Question: From Books Online, the 'RETURN' statement was defined as:
> Exits unconditionally from a query or procedure. RETURN is immediate and complete and can be used at any point to exit from a procedure, , or statement block. Statements that follow RETURN are not executed.
Note that it can stop a 'batch'. However, my testing does not comply with this. Below is my testing code.
'''
IF DATABASEPROPERTYEX(N'data', N'Version') IS NULL
RETURN;
USE data;
'''
I select this code and run it in SQL Server Management Studio. The result is:
> Msg 911, Level 16, State 1, Line 13
Database 'data' does not exist. Make sure that the name is entered correctly.
As I understand, since my code does not contain 'GO', so it should all in a single batch. Because the database does not exist, the 'RETURN' statement should stop execution and the 'USE' statement will not get a chance to run. But the result is simply not what I think. Anyone can help?
# Update
I can confirm my testing code is in a single batch. I use SQL profiler captured 'SQL:BatchStarting' and 'SQL:BatchCompleted' events and below is the result.

The 'SQL:BatchStarting' and 'SQL:BatchCompleted' events have the same SQL text.
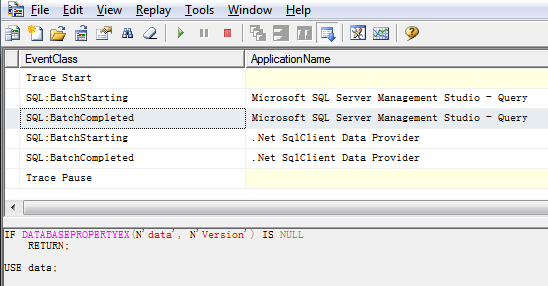
Answer: <URL>
> USE is executed at both compile and execution time and takes effect
immediately.
It is executed at compile time. This is the reason.